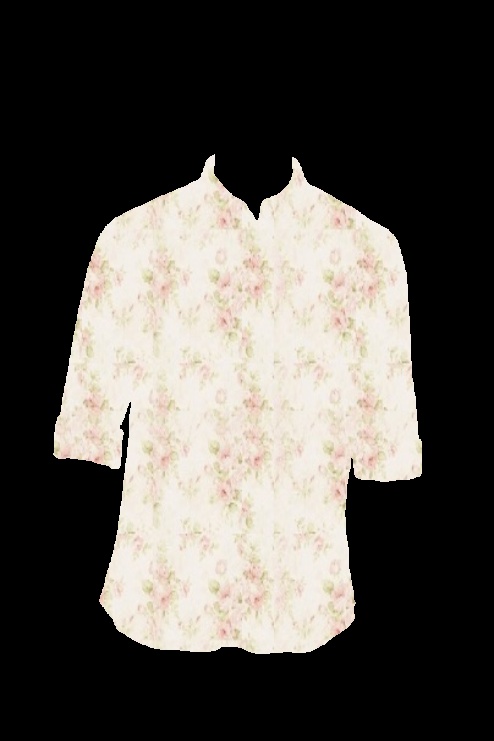
pink floral print tee